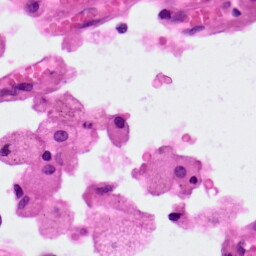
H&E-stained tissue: Lung